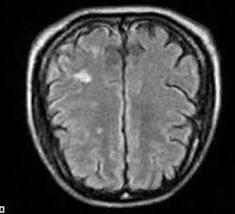
Label: notumor